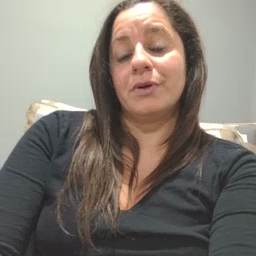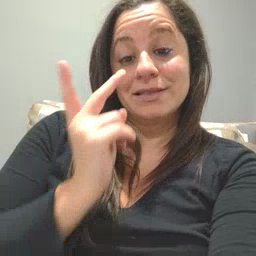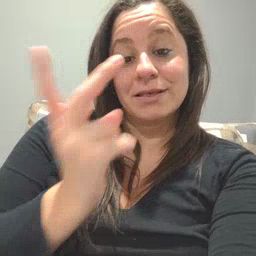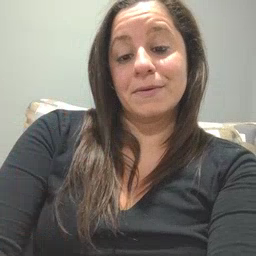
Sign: see